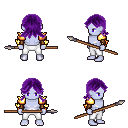
a pixel art fantasy rpg character, male body template, dark elf, purple skin, gold arm armor, white pants, purple loose hair, cloth bracers, spear, four views (front, back, left, right), 2x2 character sprite sheet, small pixel art, hard edges, no anti-aliasing